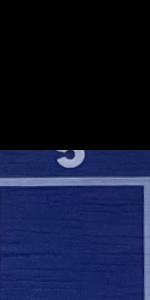
Label: Empty